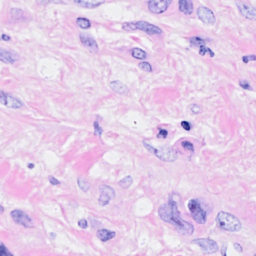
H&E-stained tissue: Breast